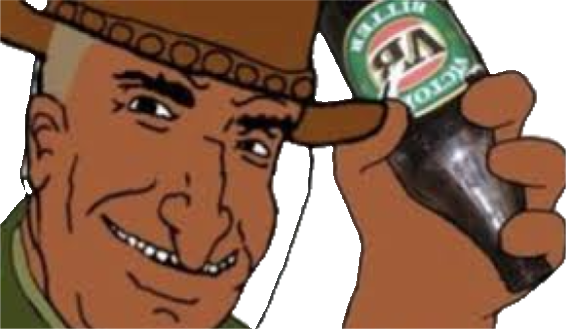
Label: 5_Bruce